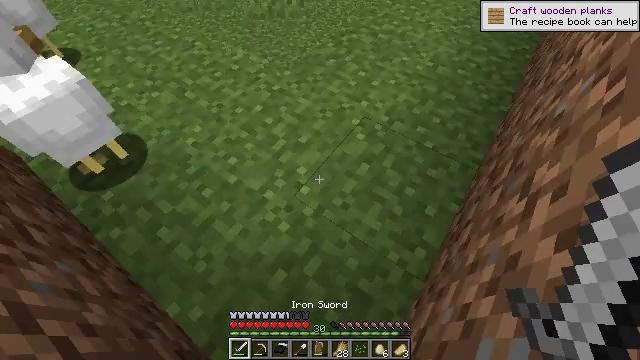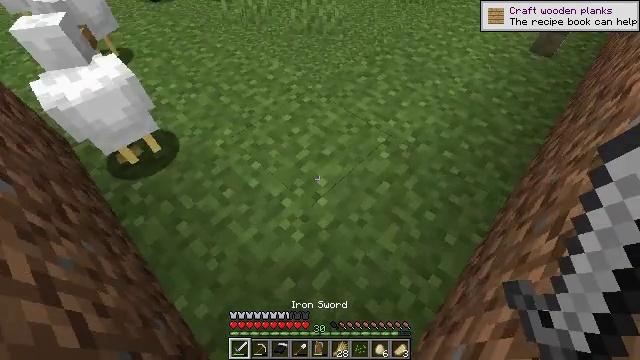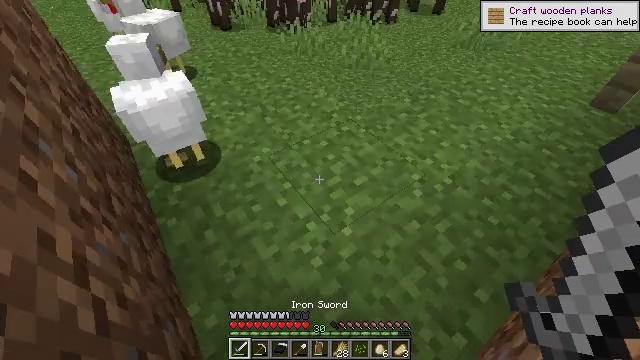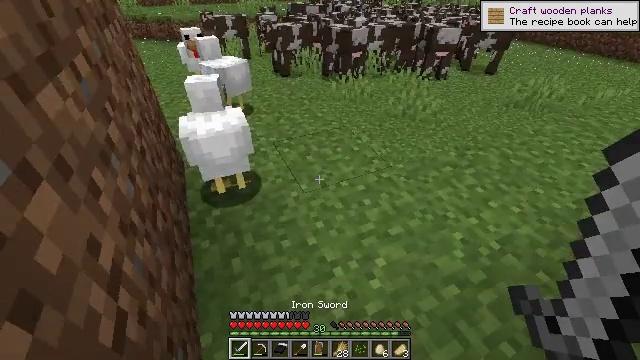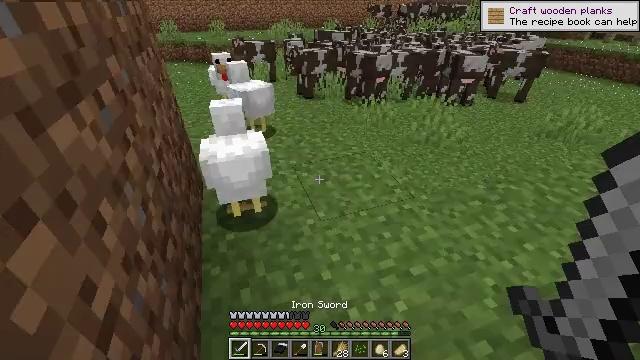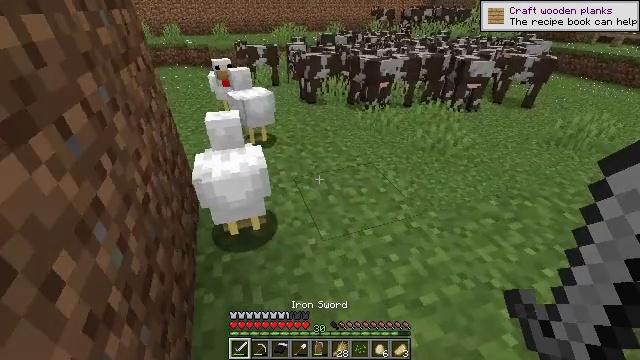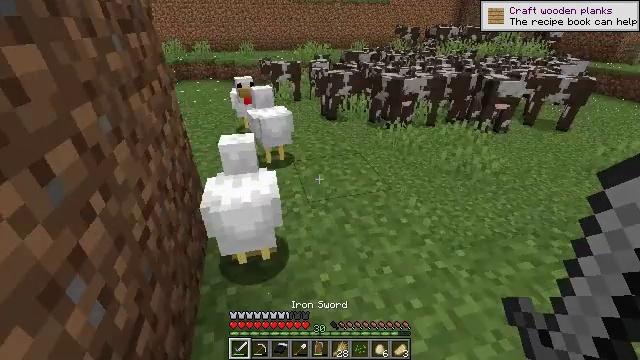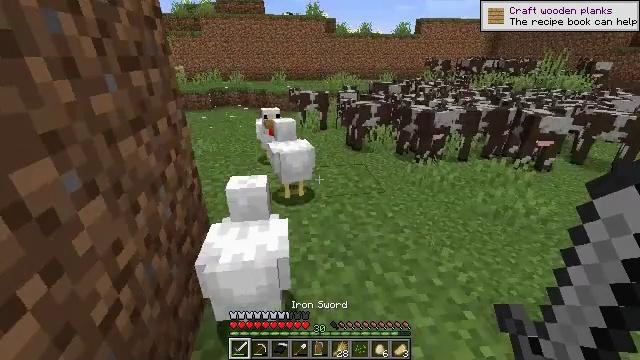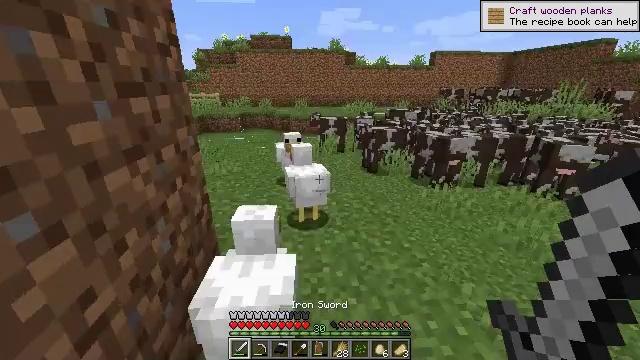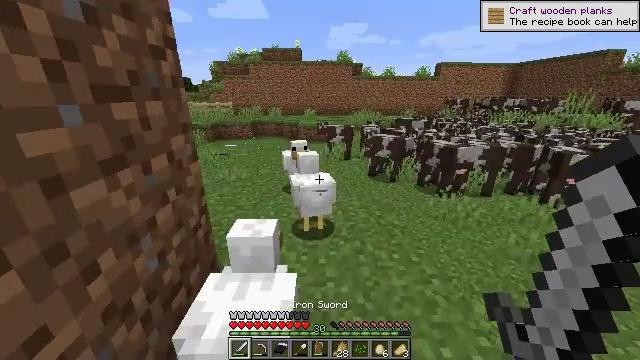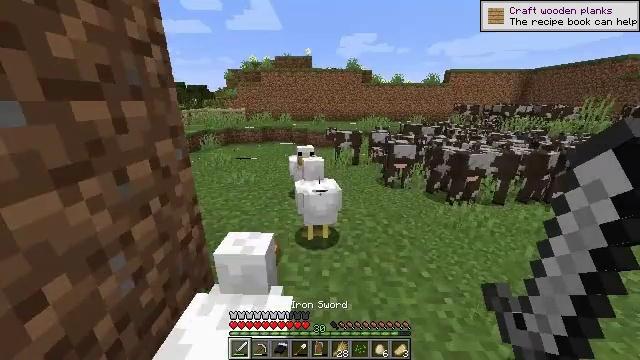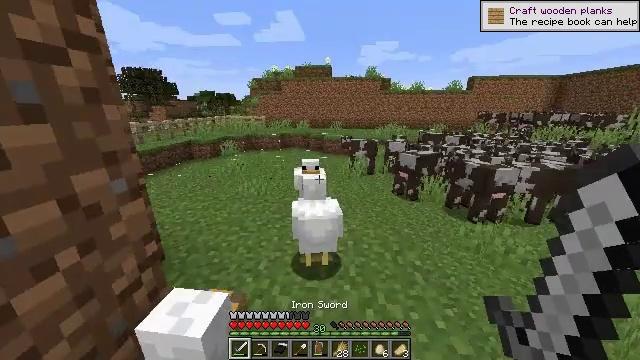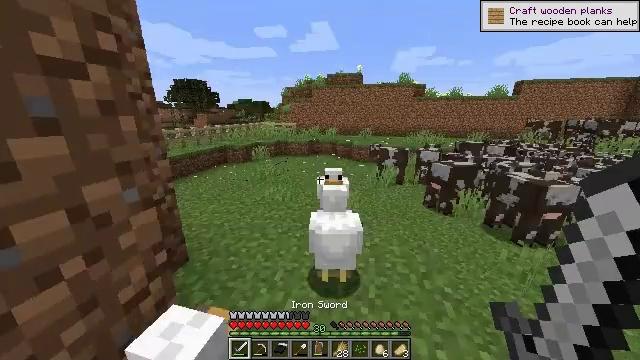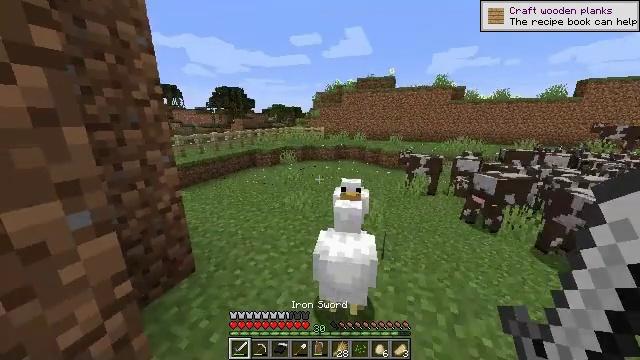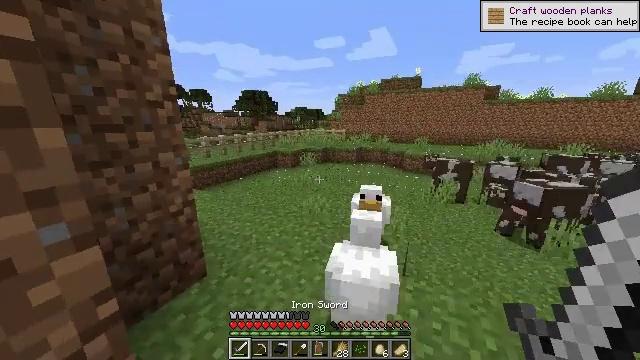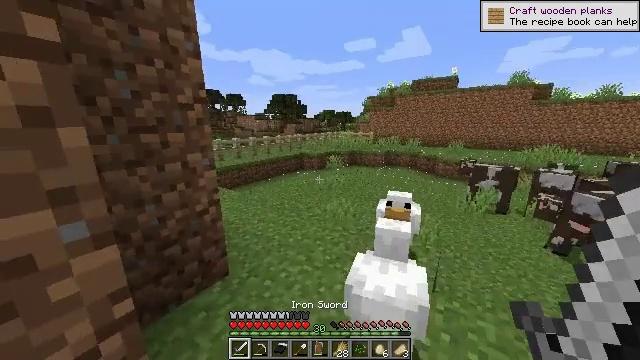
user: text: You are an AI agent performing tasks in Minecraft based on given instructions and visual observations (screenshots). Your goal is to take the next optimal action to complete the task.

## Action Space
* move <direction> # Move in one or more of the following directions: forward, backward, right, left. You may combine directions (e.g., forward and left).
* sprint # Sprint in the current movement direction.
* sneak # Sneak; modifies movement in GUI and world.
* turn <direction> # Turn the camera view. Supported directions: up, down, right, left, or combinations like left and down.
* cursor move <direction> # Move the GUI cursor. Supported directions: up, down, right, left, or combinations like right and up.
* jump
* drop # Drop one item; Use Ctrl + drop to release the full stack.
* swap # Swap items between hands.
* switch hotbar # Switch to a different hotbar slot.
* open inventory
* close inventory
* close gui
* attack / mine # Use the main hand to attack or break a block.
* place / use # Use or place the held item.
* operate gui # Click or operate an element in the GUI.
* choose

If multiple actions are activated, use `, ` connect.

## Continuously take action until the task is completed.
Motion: motion action
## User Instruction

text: Gather the birch fence from a structure.
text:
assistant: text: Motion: turn left and up
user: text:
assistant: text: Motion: turn left and up
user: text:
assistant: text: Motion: move forward, turn left and up
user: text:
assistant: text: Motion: move forward, turn left and up
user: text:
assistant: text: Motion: move forward
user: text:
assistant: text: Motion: move forward, turn left and up
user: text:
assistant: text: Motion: move forward, sprint, turn left and up
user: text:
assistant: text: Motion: move forward, sprint, turn left and up
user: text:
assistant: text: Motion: move forward, sprint, turn left and up
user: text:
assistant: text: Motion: move forward and move right, sprint, turn left
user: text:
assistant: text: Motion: move forward and move right, sprint, turn left and up
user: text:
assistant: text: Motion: move forward and move right, sprint, turn left and up
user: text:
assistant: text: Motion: move forward, sprint, turn left and up
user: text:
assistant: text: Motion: move forward, sprint, turn left
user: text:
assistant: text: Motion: move forward, sprint, turn left
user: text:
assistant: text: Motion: move forward, sprint, turn left
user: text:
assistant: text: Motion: move forward, sprint, turn left
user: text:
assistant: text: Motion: move forward, sprint
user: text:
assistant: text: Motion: move forward, sprint
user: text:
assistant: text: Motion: move forward, sprint, turn right and down
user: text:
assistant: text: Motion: move forward, turn right and down
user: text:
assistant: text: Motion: turn right and down
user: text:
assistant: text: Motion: move left, turn right and down
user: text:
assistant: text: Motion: move back and move left, turn right and down
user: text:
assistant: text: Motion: move back and move left, turn right
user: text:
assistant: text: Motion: move back and move left, turn right and up
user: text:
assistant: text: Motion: move back and move left, turn right and up
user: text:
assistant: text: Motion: move back, turn up
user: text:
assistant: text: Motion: turn up
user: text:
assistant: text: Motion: turn up